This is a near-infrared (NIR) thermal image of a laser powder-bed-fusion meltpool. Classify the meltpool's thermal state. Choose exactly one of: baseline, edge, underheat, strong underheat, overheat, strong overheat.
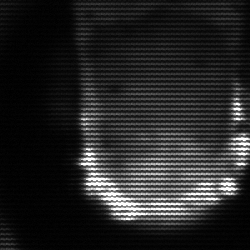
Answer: baseline